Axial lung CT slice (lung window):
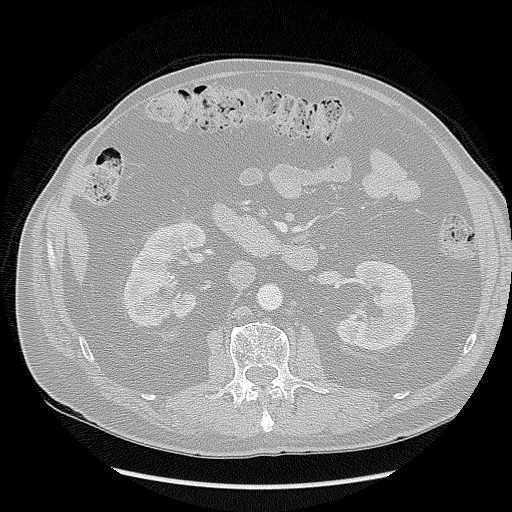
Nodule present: no